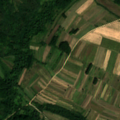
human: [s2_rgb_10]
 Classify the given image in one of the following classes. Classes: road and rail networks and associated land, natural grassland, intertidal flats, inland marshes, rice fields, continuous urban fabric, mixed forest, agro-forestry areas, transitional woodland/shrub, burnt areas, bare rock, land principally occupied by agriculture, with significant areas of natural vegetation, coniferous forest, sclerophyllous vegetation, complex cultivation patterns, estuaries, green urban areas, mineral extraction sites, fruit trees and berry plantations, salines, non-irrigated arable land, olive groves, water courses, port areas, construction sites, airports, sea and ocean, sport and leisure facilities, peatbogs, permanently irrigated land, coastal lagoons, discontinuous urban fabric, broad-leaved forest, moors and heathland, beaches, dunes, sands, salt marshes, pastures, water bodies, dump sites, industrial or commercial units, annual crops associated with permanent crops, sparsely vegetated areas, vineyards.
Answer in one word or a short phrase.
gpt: non-irrigated arable land, complex cultivation patterns, land principally occupied by agriculture, with significant areas of natural vegetation, broad-leaved forest